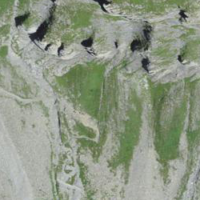
EUNIS habitat code: 48
Species observed at this site:
Adenostyles alpina